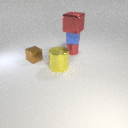
small red metal cylinder below small blue rubber cube